Question: I'm trying to learn about plugin development in jenkins/hudson,
and I have a task to add a new job template to the current jobs available in the New Job page.

When auser chooses 'My Job' type, he gets the usual configuration options (for free style job) along with some additional fields I want to add.
First, I would like to know if it's possible to acheive via plugin.
If so, any information/tips you can provide would be very helpful.
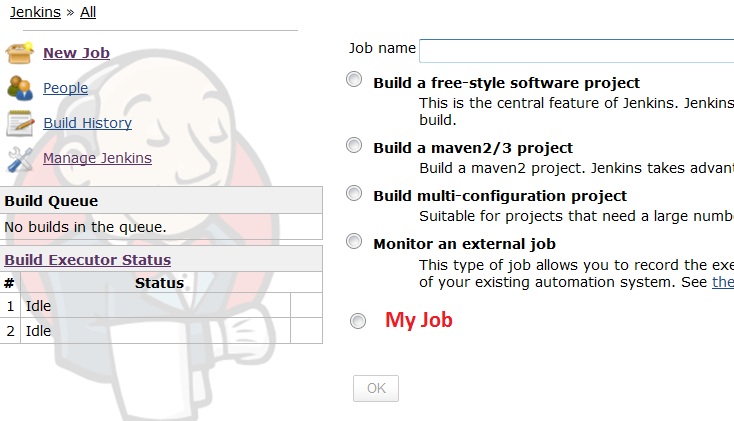
Answer: Issue resolved. If someone else needs it, all needs to be done is to take as a reference the FreeStyleProject.java code.